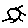
Label: sun